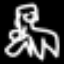
Label: octagon